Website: apple
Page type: account-selection
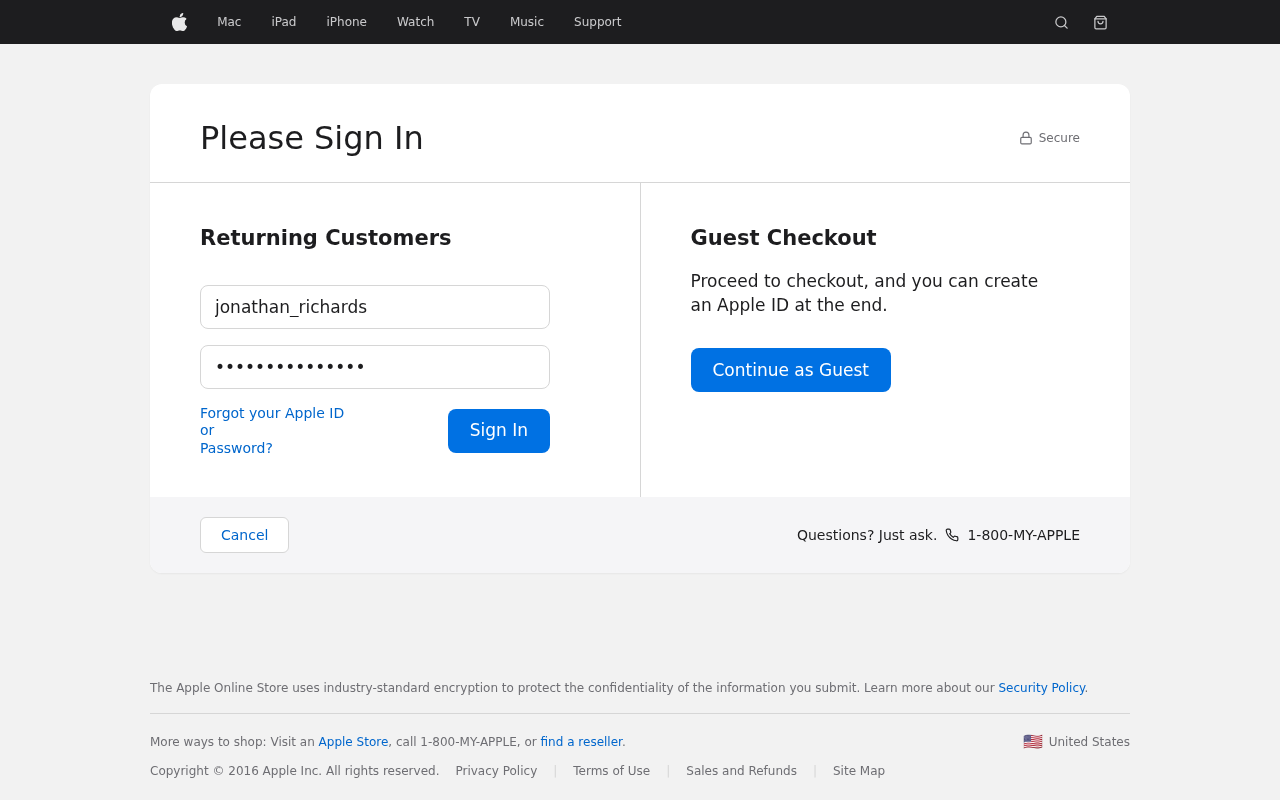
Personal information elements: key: PII_LOGIN_USERNAME
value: jonathan_richards